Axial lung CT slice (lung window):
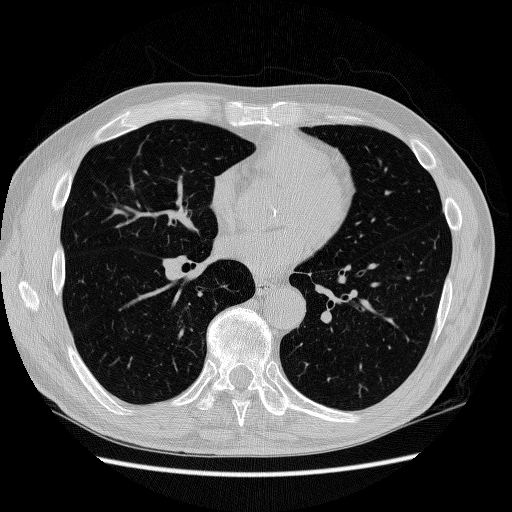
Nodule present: no